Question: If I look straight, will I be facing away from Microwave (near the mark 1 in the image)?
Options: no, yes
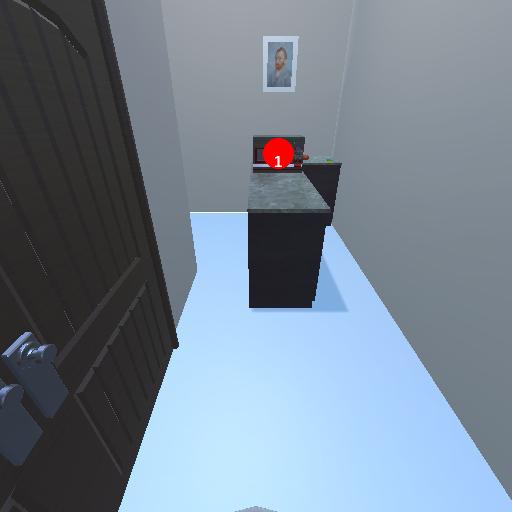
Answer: no